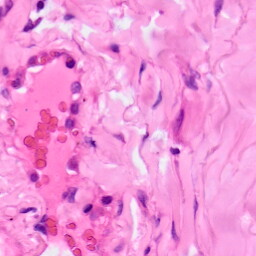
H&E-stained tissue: Lung